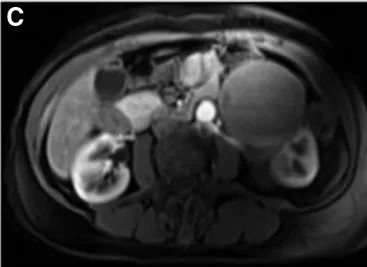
Abdominal MRI. Axial sections in the T1 phase before.
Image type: radiology (mri)